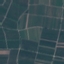
Land use / land cover class: PermanentCrop